Field crop: maize
Growth stage: 2
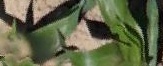
Species: maize